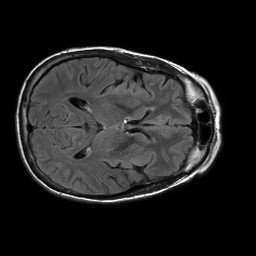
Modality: FLAIR
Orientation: axial
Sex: female
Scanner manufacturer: philips
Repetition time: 11 s
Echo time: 0.125 s